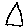
Label: triangle